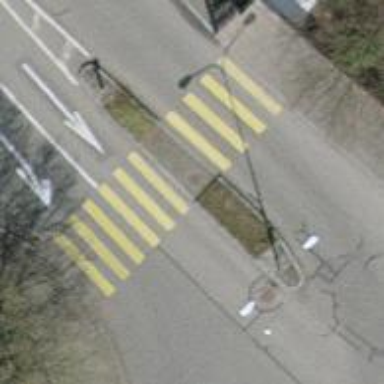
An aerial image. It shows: Uncontrolled crossing with central island on the road.